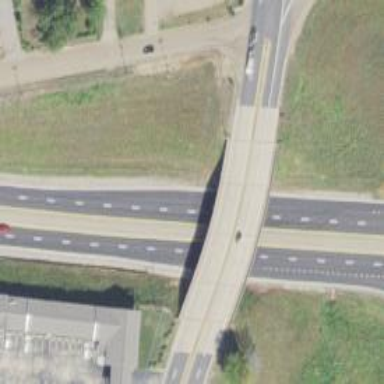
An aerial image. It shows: Beam bridge carrying trunk highway.